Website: apple-inc
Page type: account-selection
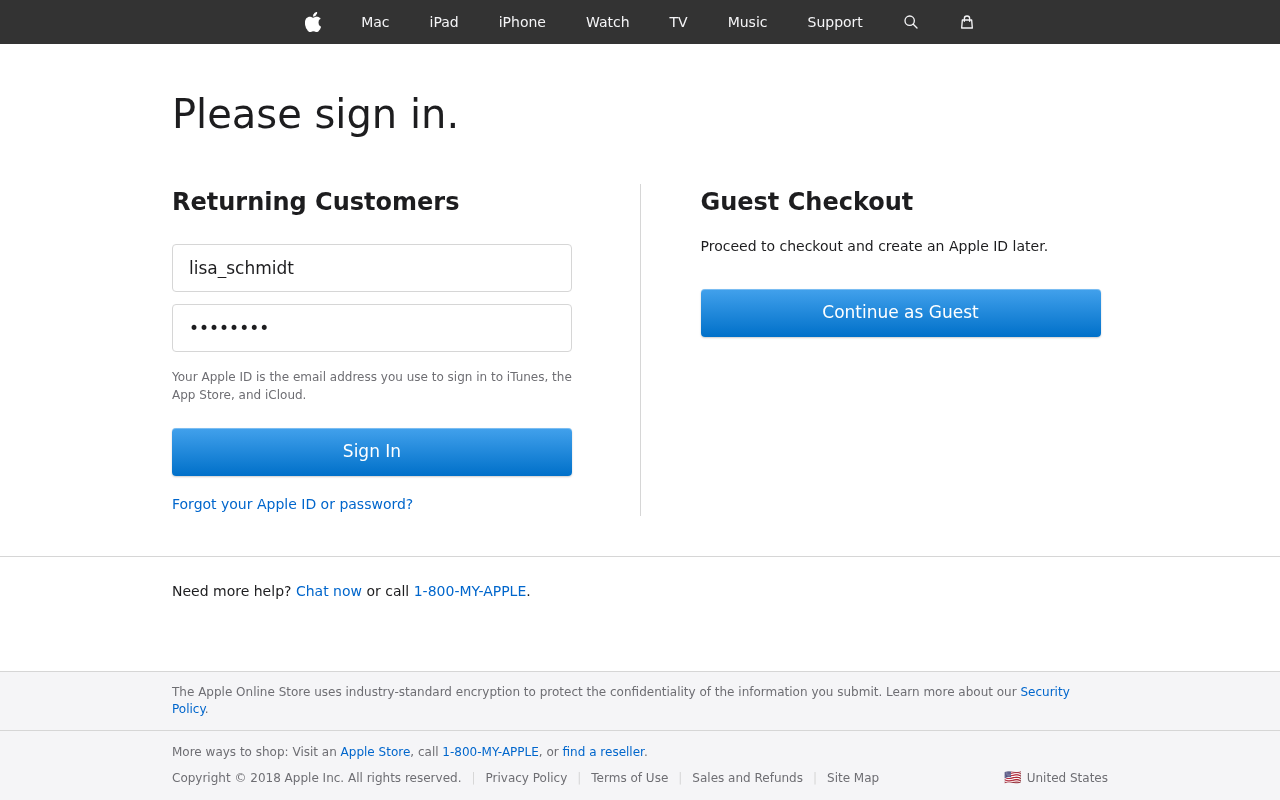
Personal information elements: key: PII_LOGIN_USERNAME
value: lisa_schmidt